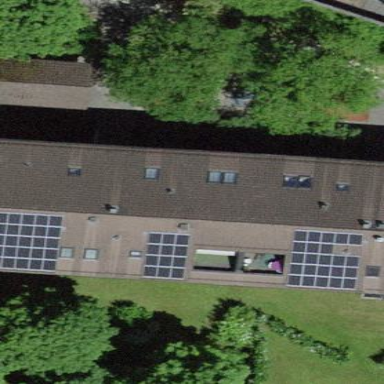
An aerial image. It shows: Gabled roof on building that houses apartments.